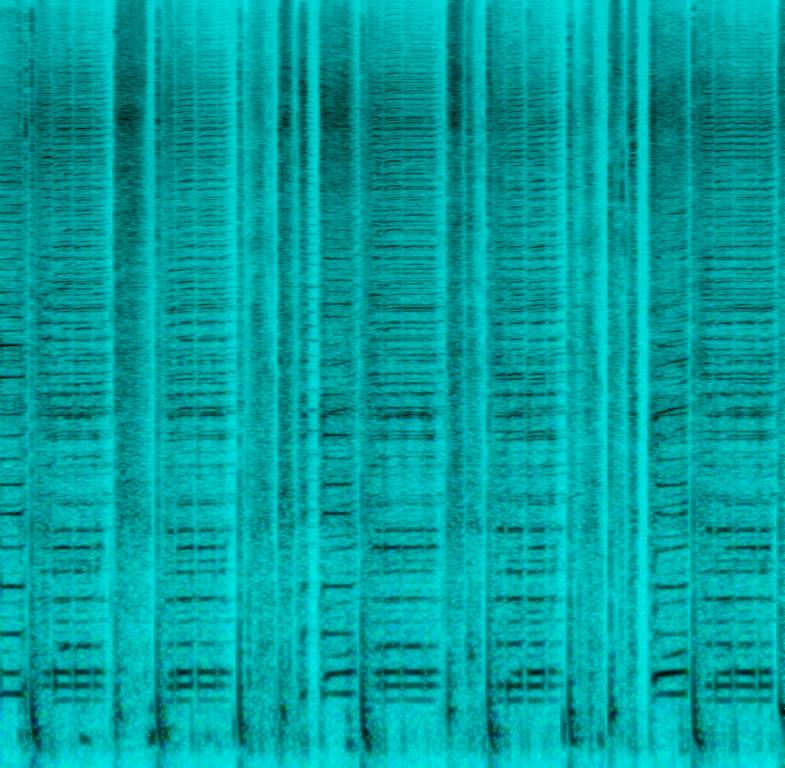
The low quality recording features a beatboxing over harmonica solo melody. It sounds groovy and the recording is groovy and in mono.